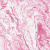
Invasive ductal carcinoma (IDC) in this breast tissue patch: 0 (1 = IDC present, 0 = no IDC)